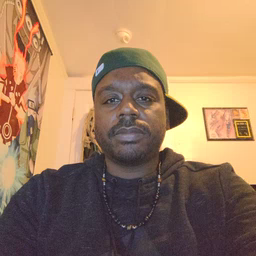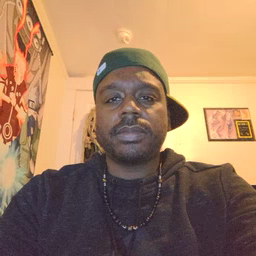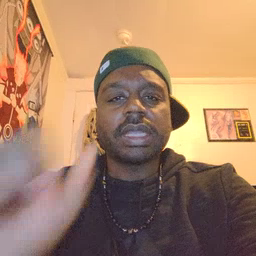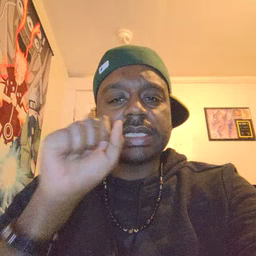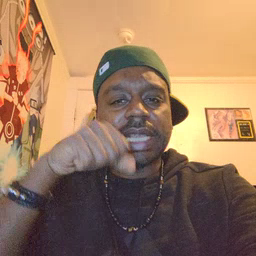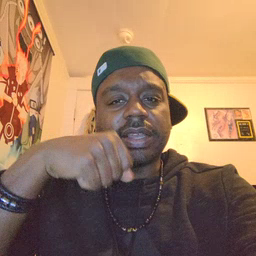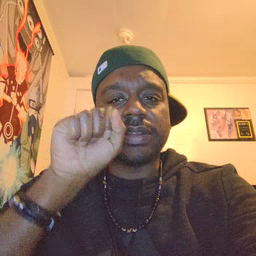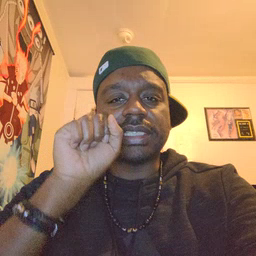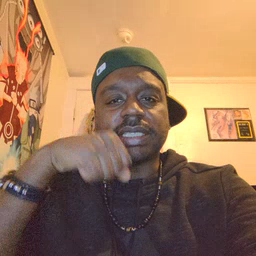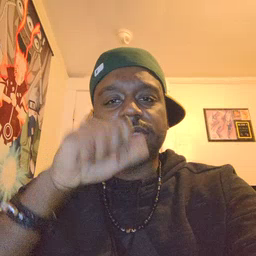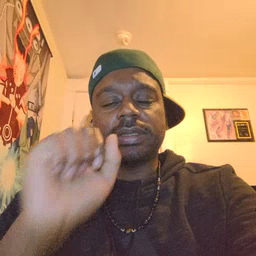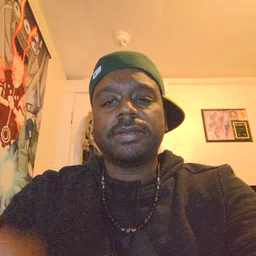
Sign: carrot